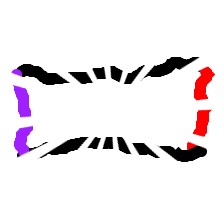
Shape: rectangle